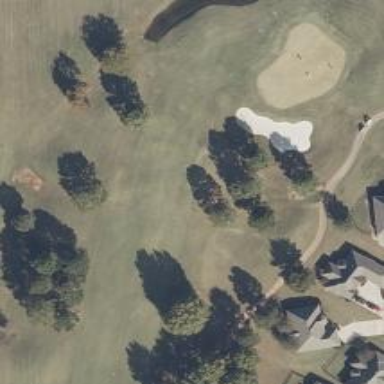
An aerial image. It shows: View of golf hole.